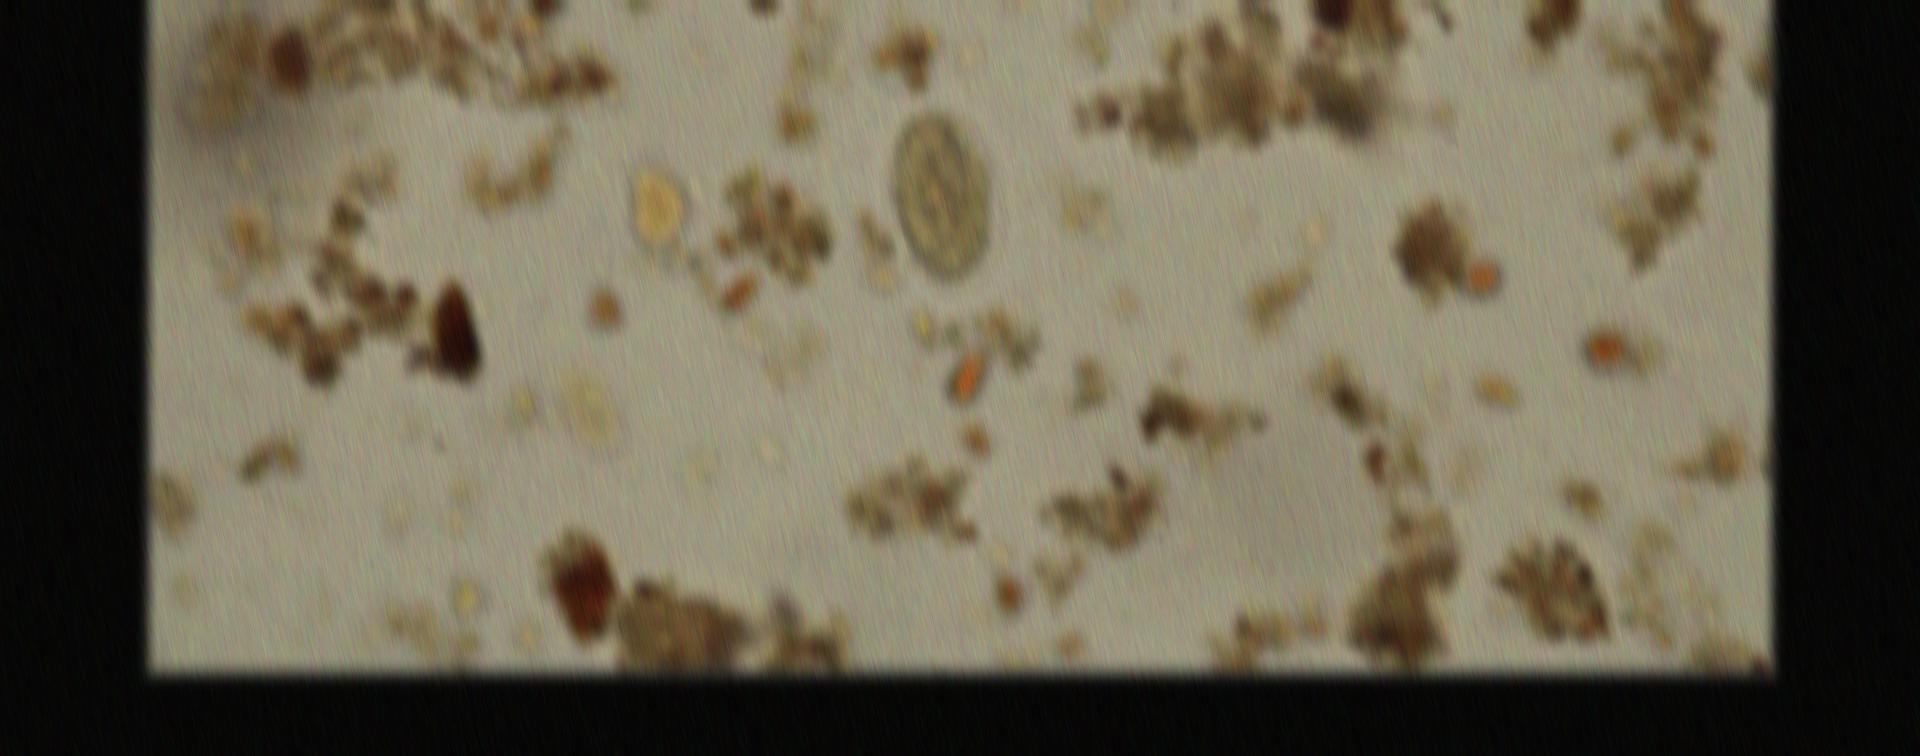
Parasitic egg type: Hookworm egg